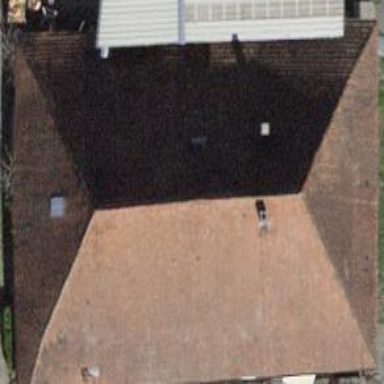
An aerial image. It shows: Building with tiled roof.